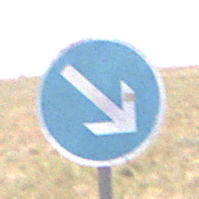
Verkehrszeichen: VorgeschriebeneVorbeifahrtRechts
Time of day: Midday
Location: Outdoor (Nature)
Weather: PartlyCloudy
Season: NotSpecified
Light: Natural